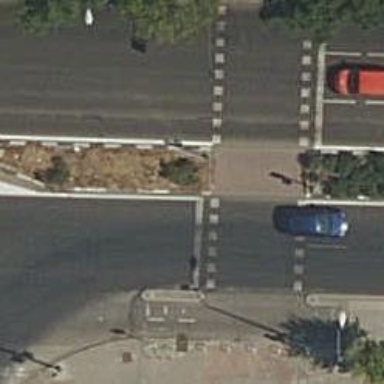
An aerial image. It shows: Road with traffic signals and zebra crossing with traffic signals.